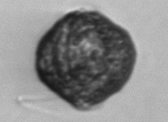
Label: Alexandrium_catenella